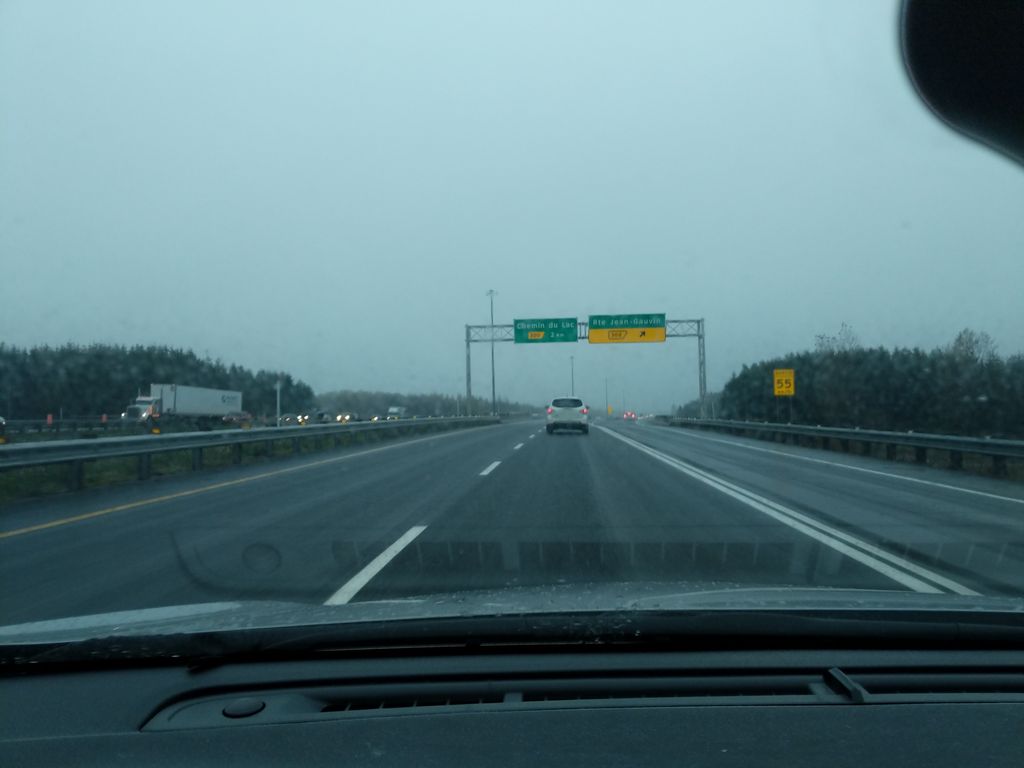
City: quebec_city